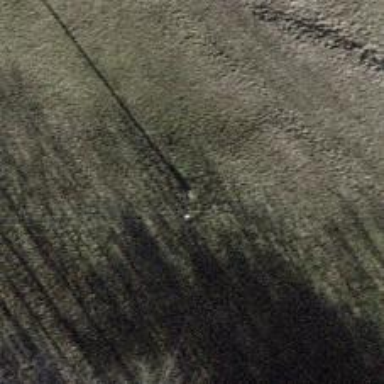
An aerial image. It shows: Power pole.